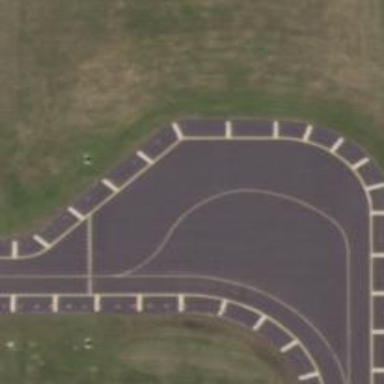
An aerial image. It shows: Image of taxiway at airport.